Question: I'm trying to pull the last value of a matching column, but I'm finding increasingly issues and building a troubling long formula. Imagine I want to pull the last price for Fish.
So far I have
'''
=MATCH(Crafts!A20,$1:$1,0) --> 3
'''
Then
'''
=INDEX($1:$1000,3,MATCH(Crafts!A20,$1:$1,0)) --> 25
'''
This index formula is working when I give it a manual row. However, I don't know how to find the last value in that column so it returns 22.
COUNTA doesn't work as it ignores blanks. I could do COUNTA + COUNTBLANK, but they need a range, and I only have the MATCH, which returns a column index, not the column range.

Is there any easier way to achieve this?
Thanks.
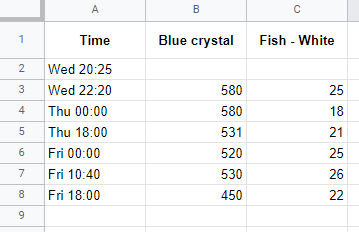
Answer: I think I found the solution myself and it was indeed easier than expected, just needed a bit of a workaround.
'''
=LOOKUP(9^9,INDEX($1:$1001,,MATCH(Crafts!A20,$1:$1,0)))
'''
By removing the ROW index in the INDEX formula, it returns an array, the entire column. By performing a LOOKUP of a huge number, it just returns whatever the last value of the array is.
Works, and it's cleaner than everything else I tried, by far.